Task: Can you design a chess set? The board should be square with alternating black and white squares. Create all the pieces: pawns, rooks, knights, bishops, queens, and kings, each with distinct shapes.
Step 317:
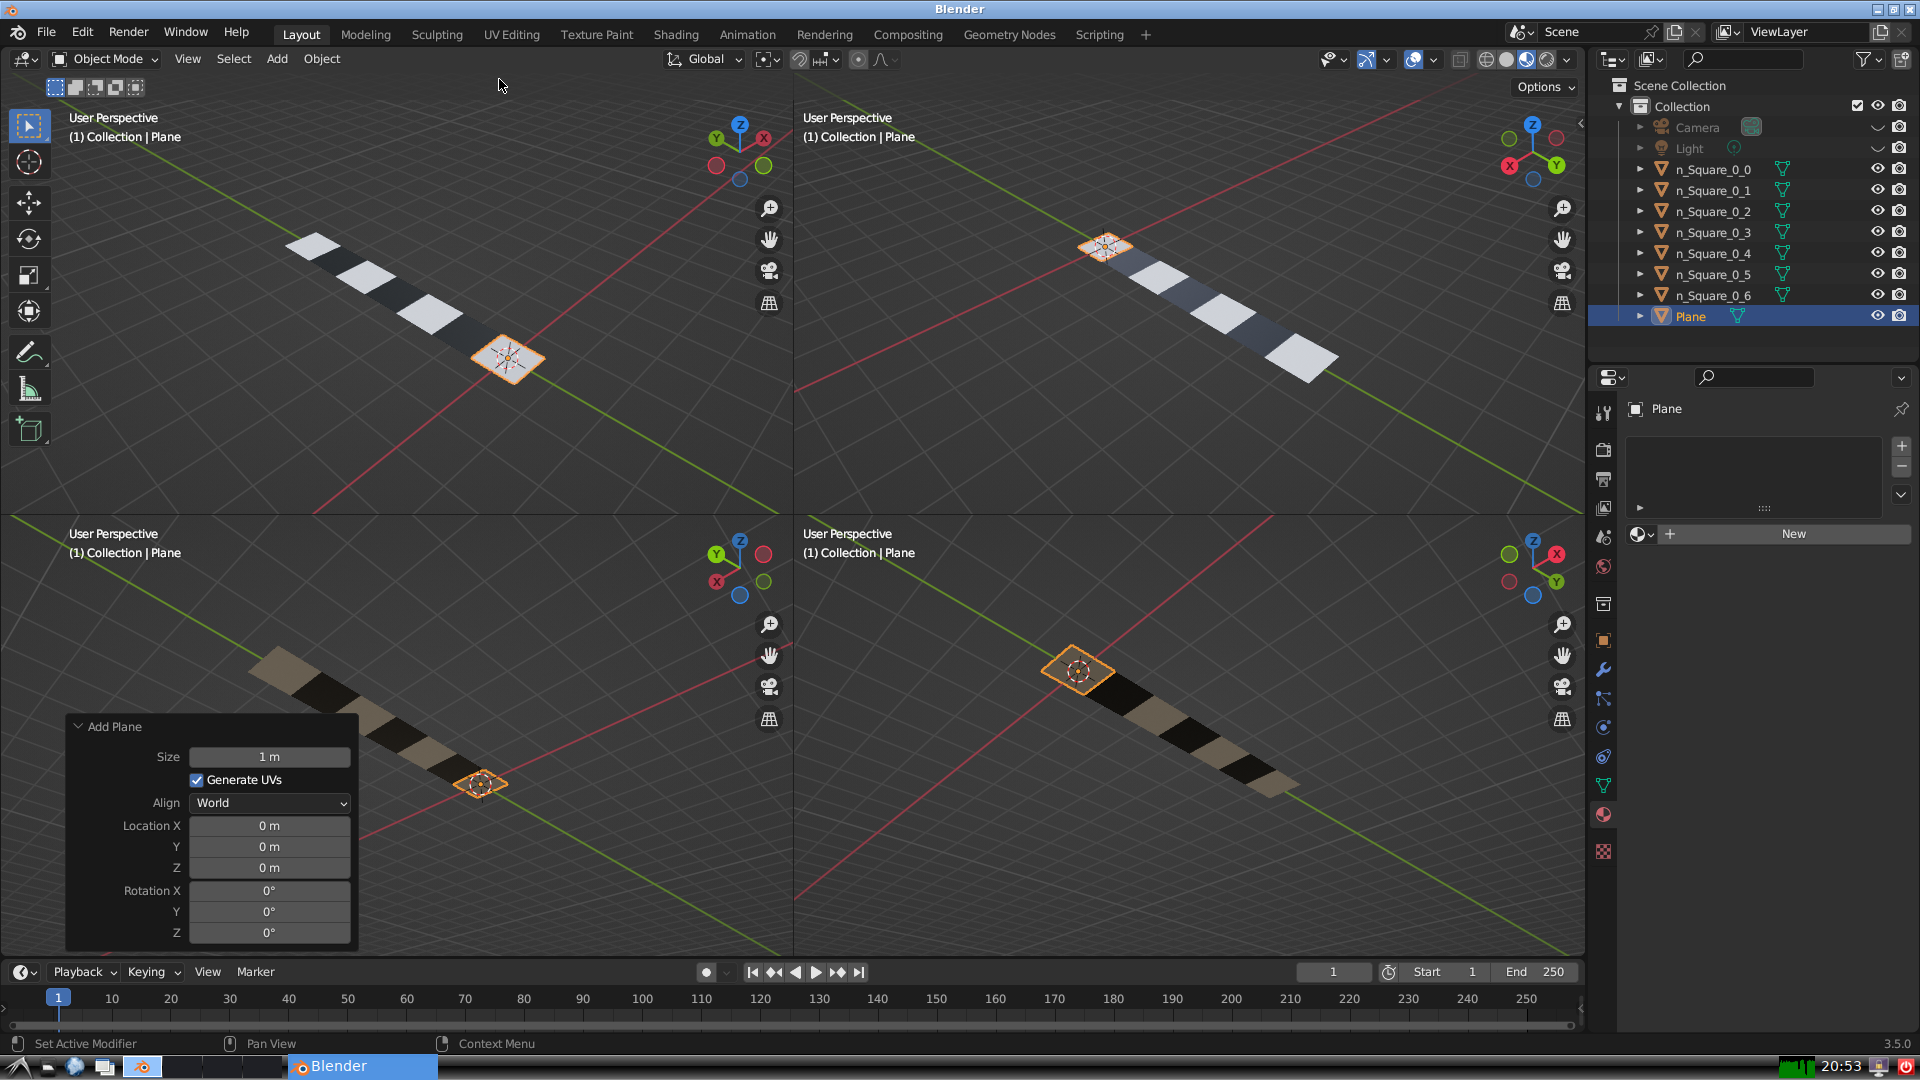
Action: {"mouse_move": [270, 758]}